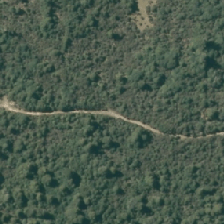
Land cover: manuka_kanuka